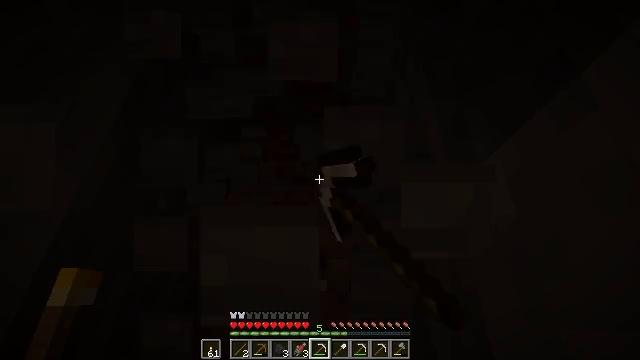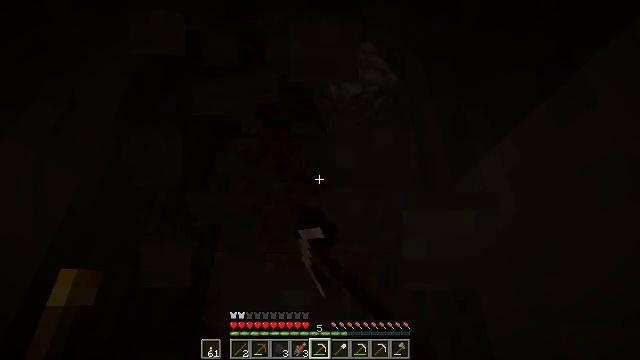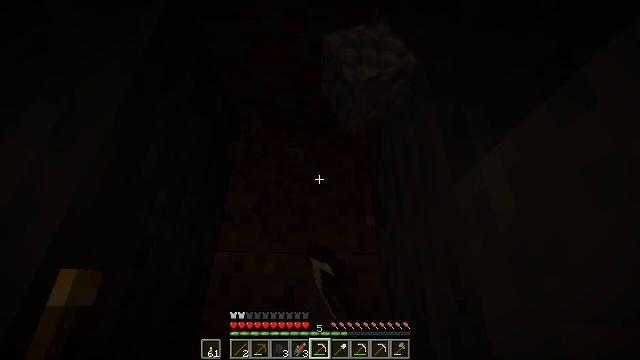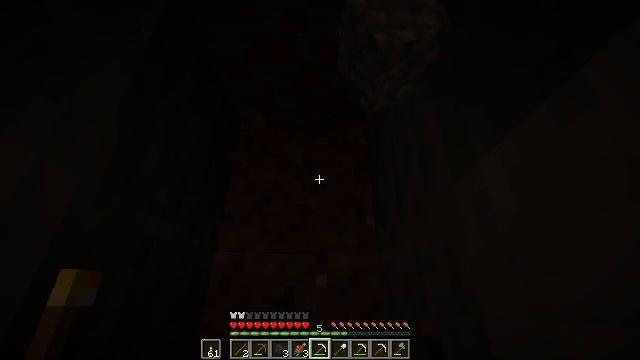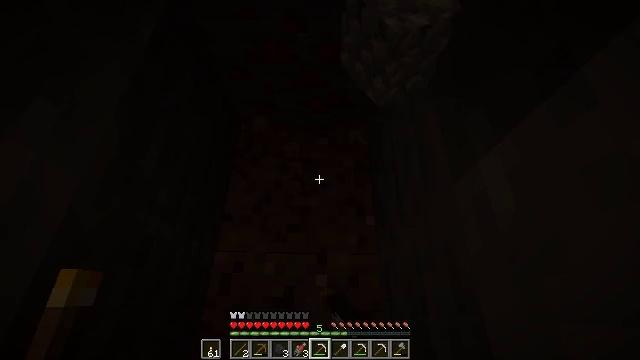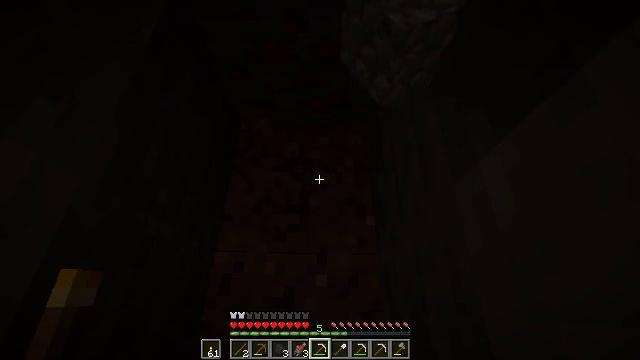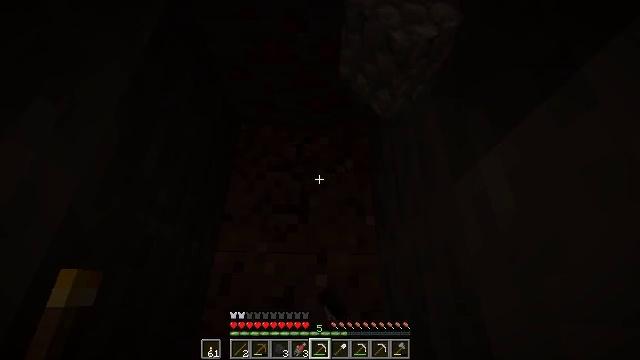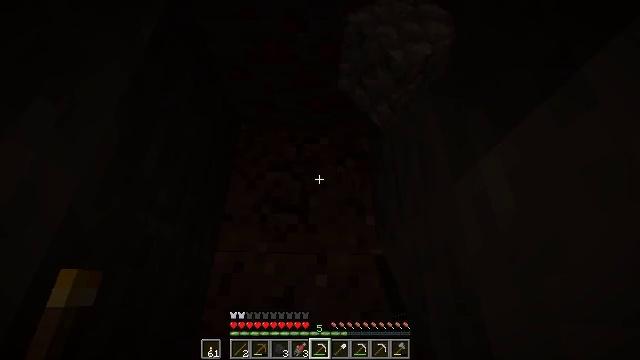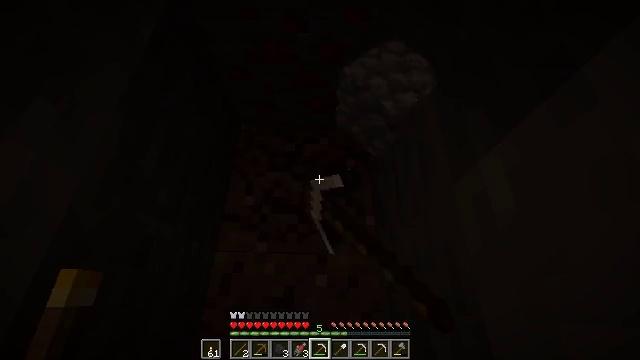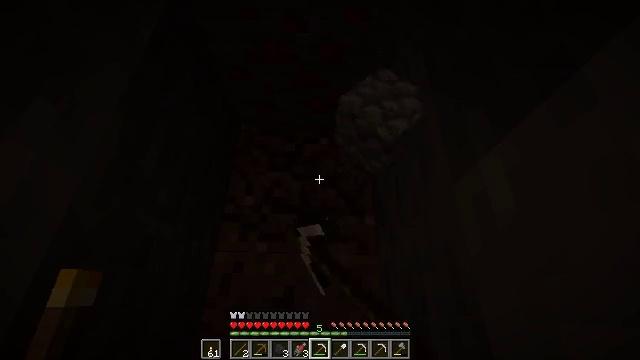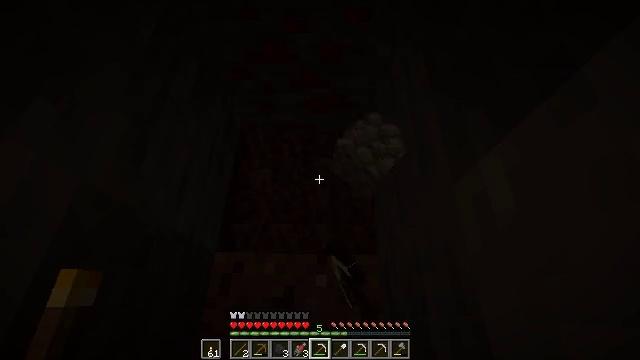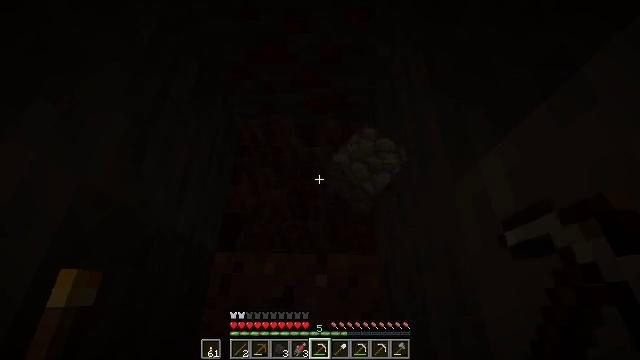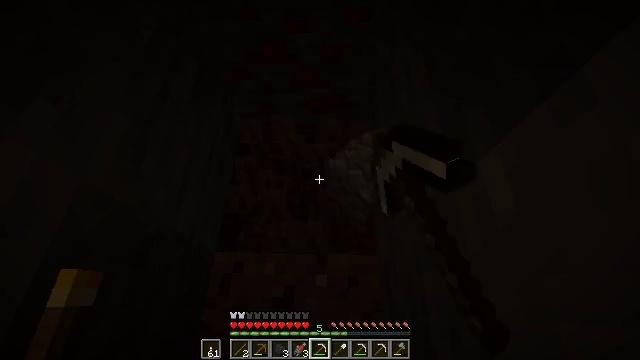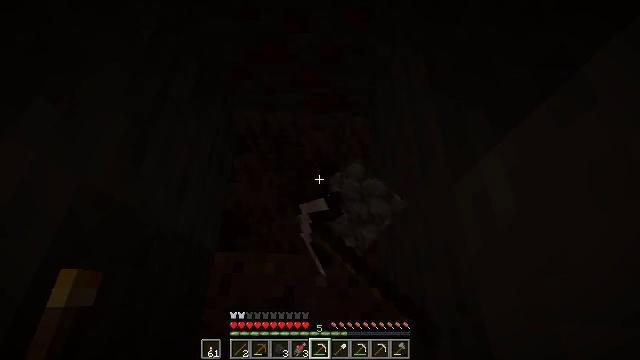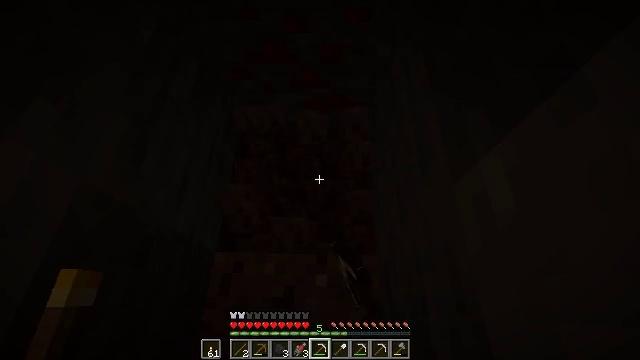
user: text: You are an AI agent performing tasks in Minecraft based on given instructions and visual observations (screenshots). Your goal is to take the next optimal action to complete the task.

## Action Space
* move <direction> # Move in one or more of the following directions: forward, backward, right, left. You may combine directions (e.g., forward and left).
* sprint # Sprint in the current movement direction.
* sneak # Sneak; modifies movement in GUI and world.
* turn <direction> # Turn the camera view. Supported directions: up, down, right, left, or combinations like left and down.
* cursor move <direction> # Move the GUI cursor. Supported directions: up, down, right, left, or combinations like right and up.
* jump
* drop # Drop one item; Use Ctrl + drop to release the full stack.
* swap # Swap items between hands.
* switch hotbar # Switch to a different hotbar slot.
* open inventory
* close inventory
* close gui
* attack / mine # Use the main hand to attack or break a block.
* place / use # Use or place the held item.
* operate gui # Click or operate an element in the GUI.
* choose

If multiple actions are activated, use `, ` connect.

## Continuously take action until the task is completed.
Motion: motion action
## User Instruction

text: Use a pickaxe to gather granite.
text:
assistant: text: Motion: attack / mine
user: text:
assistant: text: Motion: attack / mine
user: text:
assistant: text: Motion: attack / mine
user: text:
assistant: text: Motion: attack / mine
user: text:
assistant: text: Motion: attack / mine
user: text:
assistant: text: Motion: attack / mine
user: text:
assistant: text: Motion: attack / mine
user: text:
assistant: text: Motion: attack / mine
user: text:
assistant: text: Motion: attack / mine
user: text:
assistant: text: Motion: attack / mine
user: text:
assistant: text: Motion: attack / mine
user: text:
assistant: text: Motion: attack / mine
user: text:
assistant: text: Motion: attack / mine
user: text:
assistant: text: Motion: attack / mine
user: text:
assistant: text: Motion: attack / mine